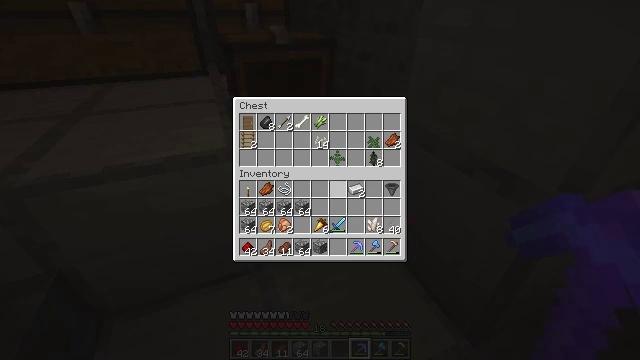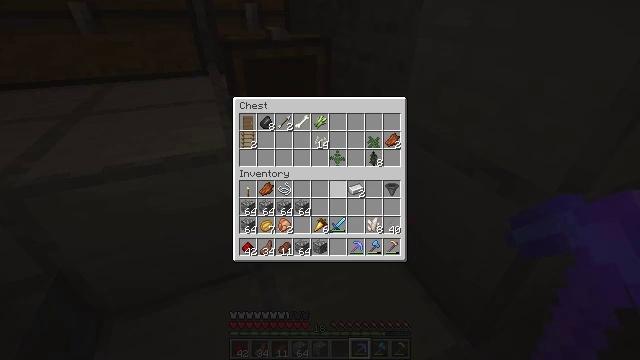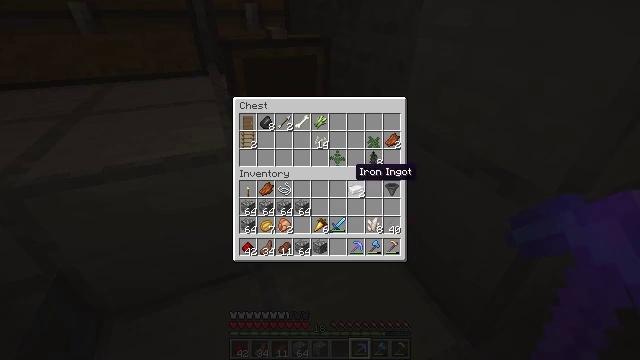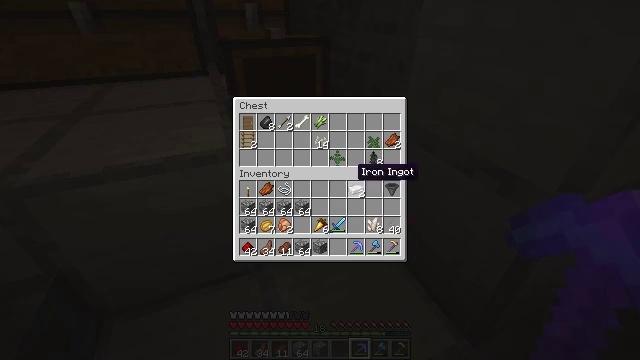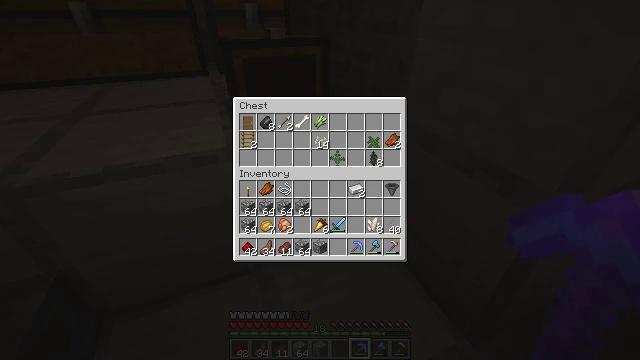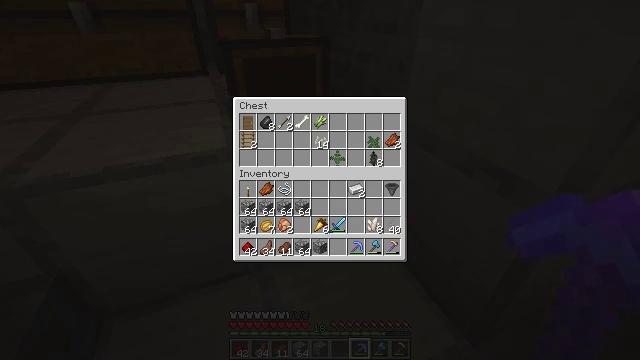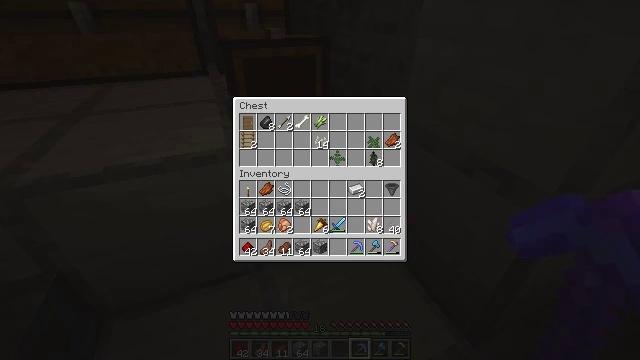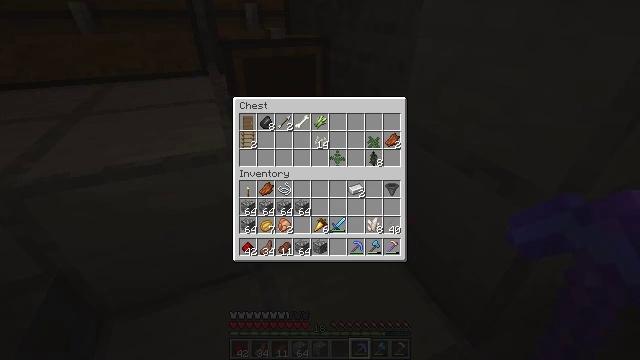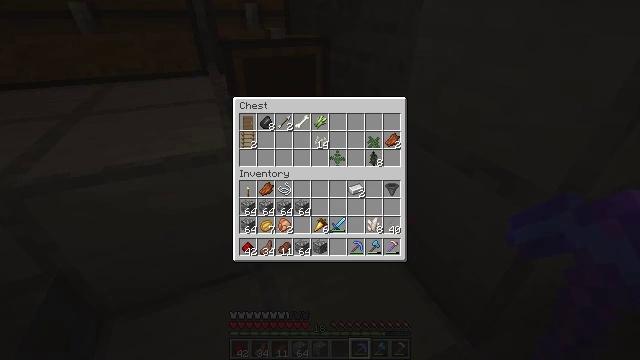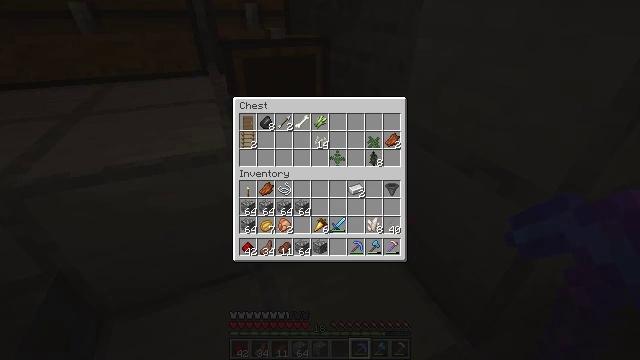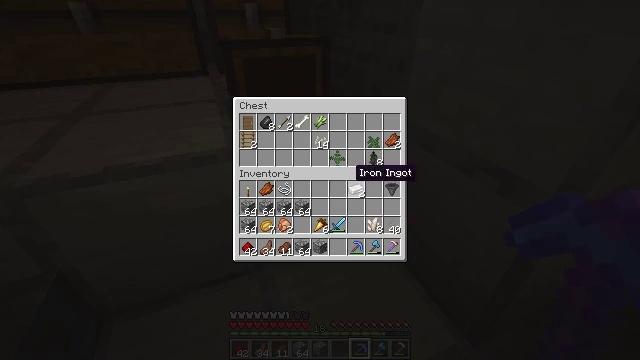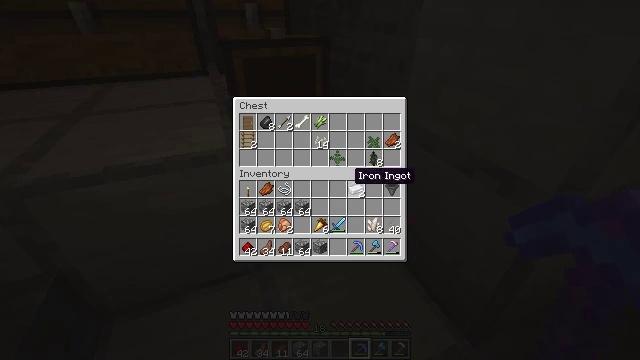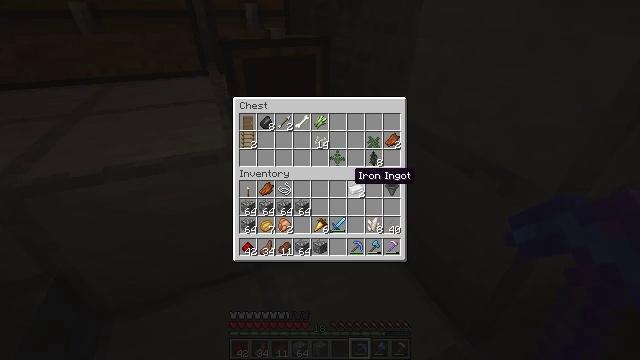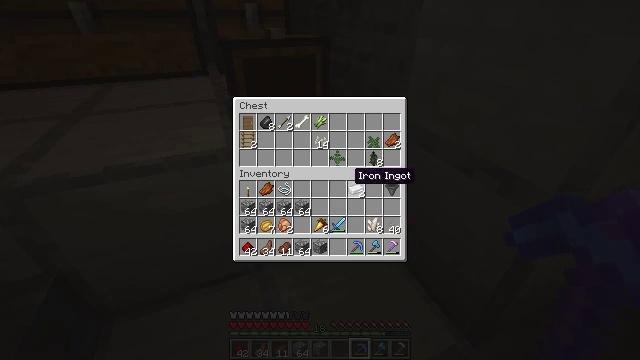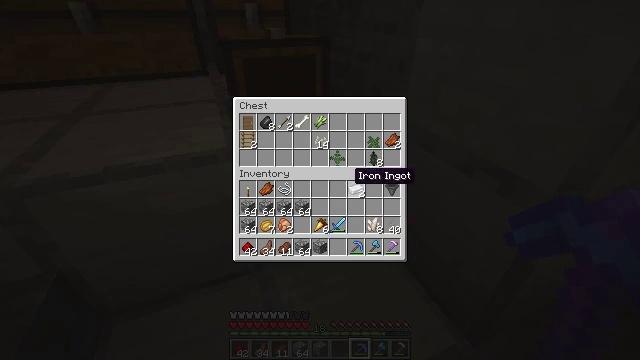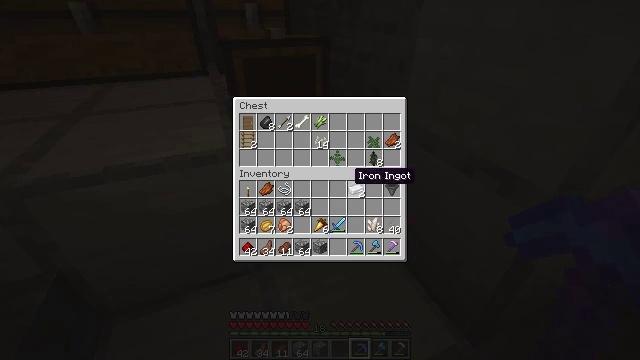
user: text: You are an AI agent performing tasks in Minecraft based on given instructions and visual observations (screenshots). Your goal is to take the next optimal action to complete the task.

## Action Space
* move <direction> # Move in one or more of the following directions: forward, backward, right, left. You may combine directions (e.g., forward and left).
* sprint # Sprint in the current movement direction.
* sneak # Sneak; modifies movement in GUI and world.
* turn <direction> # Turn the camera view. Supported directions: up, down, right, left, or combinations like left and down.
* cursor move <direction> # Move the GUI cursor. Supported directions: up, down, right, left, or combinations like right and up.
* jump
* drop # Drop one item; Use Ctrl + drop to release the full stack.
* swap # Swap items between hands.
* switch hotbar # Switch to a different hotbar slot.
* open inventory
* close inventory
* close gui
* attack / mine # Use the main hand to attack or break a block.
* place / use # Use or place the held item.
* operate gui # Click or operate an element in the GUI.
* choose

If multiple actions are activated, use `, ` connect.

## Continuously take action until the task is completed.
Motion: motion action
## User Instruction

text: Break the mature wheat plants.
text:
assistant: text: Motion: no_op
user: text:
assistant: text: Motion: no_op
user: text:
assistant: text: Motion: no_op
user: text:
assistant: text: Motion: no_op
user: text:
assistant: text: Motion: no_op
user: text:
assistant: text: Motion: no_op
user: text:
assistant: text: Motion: no_op
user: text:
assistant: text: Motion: no_op
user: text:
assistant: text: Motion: no_op
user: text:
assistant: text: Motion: no_op
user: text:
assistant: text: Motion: no_op
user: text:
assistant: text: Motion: no_op
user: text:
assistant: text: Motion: no_op
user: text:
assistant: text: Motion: no_op
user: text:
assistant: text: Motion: no_op
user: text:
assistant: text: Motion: no_op
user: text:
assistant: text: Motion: no_op
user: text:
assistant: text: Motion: no_op
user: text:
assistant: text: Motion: no_op
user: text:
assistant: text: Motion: no_op
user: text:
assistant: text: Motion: no_op
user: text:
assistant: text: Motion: no_op
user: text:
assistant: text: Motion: no_op
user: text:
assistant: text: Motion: no_op
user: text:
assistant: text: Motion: turn left and up
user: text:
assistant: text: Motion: turn left and up
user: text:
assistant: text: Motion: turn left and up
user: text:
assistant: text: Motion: turn left and up
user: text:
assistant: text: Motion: turn up
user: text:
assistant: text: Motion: no_op